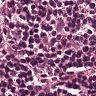
Metastatic tissue present: no